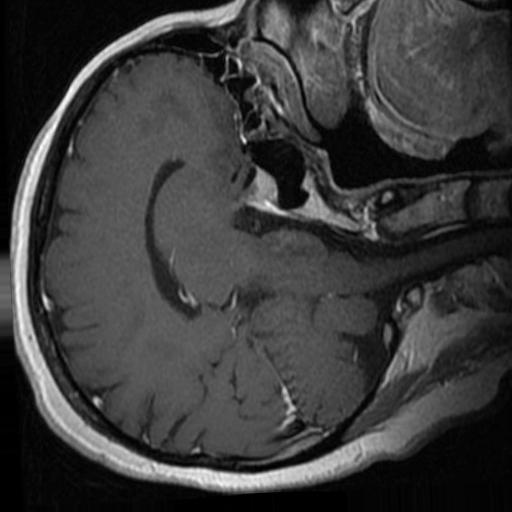
Label: brain_tumor